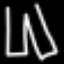
Label: pants